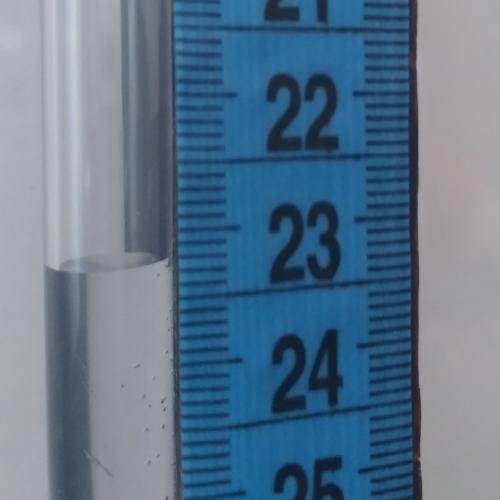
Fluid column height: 23.2 cm